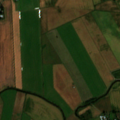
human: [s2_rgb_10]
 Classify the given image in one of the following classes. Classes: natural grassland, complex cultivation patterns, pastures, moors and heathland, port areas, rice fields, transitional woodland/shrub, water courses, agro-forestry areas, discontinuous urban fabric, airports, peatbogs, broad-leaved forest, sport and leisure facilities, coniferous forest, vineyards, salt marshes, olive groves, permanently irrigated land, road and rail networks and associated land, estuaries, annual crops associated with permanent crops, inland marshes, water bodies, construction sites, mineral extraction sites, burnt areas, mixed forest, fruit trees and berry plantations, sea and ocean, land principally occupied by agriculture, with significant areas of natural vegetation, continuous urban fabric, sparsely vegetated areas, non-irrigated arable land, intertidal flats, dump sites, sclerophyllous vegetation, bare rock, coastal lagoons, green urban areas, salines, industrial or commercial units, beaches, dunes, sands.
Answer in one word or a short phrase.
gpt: non-irrigated arable land, land principally occupied by agriculture, with significant areas of natural vegetation